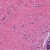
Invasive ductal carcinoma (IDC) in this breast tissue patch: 0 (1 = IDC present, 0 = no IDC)